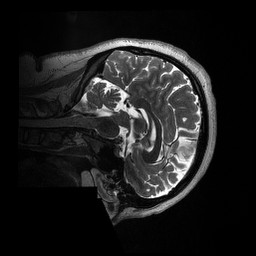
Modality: T2w
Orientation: sagittal
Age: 26
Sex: female